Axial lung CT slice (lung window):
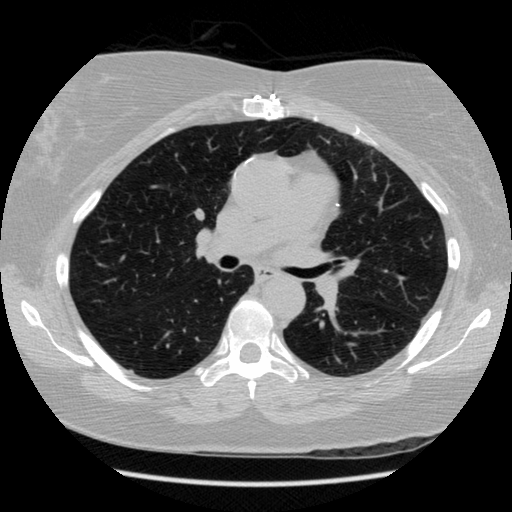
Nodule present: no